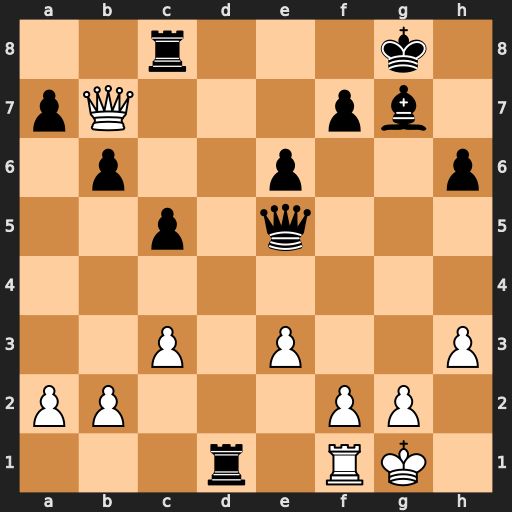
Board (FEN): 2r3k1/pQ3pb1/1p2p2p/2p1q3/8/2P1P2P/PP3PP1/3r1RK1
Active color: w
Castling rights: -
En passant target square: -
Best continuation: Qxc8+ Rd8 Qxd8+